Field crop: maize
Growth stage: 2
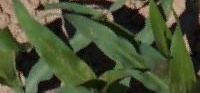
Species: maize